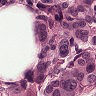
Metastatic tissue present: yes